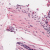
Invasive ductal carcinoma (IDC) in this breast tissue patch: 0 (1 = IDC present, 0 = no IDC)